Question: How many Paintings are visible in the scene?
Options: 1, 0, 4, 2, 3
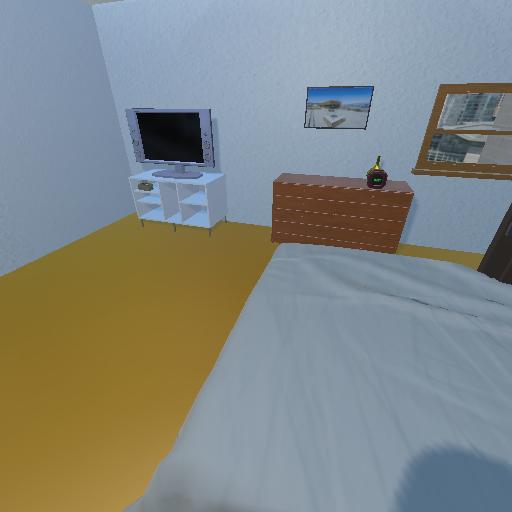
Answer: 1